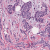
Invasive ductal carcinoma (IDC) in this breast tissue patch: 1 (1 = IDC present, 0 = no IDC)